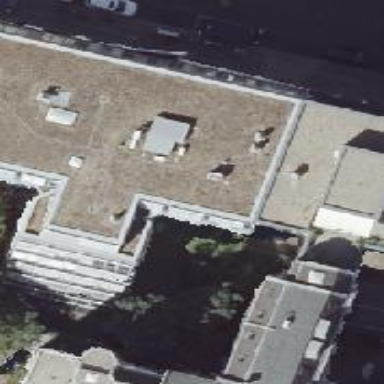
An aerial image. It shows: Office building.